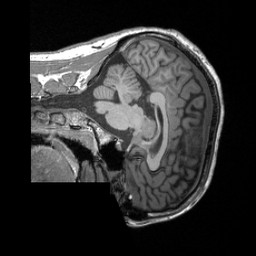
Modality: T1w
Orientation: sagittal
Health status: healthy
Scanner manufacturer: siemens
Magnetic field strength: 3 T
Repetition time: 2.3 s
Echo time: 0.00285 s